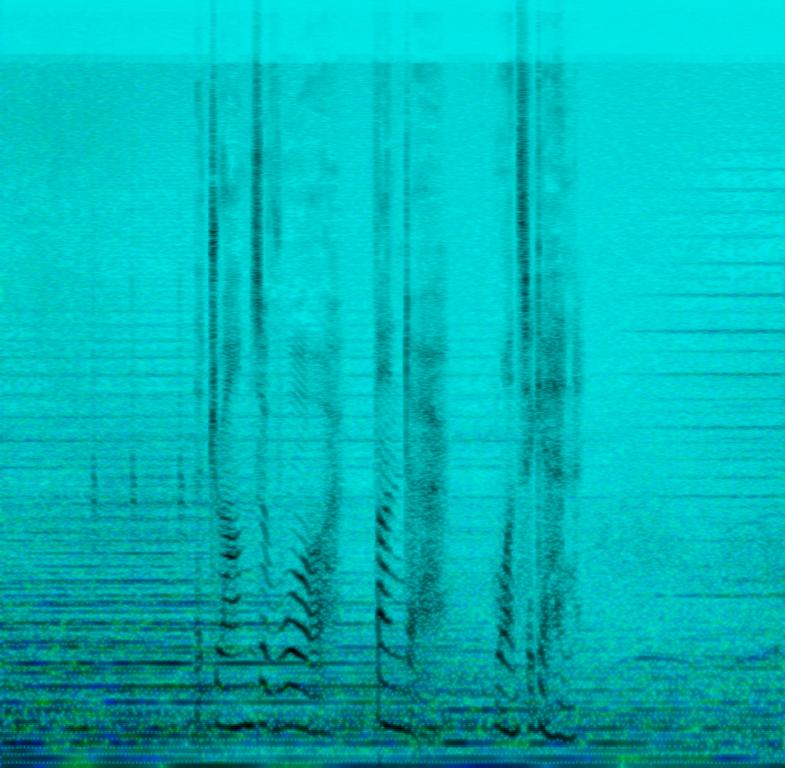
This is a video game theme. There is a cinematic string sound playing the melody while the wind sound effect implies there is a snowstorm. A male choir starts singing alongside orchestral percussive elements. There is an epic atmosphere. This piece could fit well in the soundtrack of a thriller video game where there is a face-off about to happen.